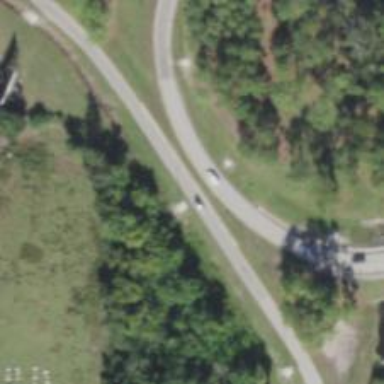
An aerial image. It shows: Trunk link highway.